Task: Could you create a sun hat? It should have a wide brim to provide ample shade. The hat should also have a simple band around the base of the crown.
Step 110:
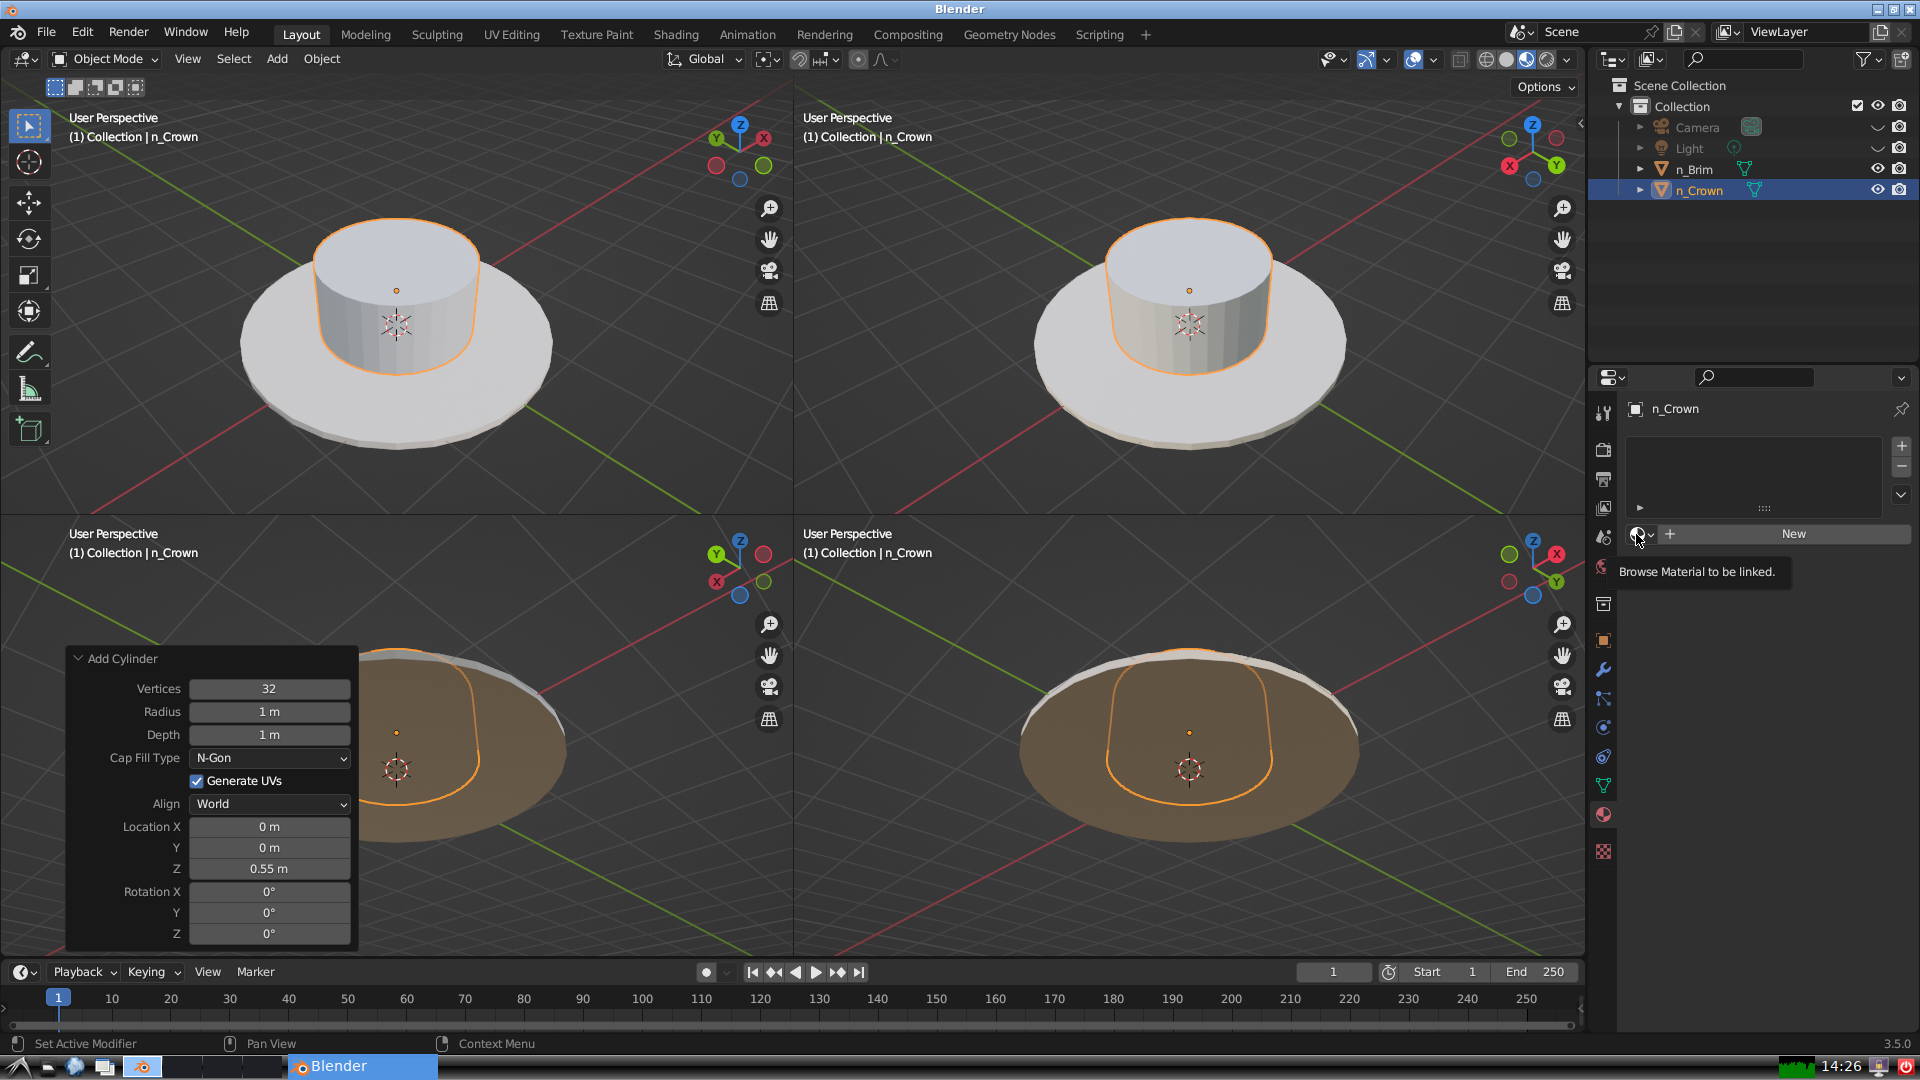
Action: click: no